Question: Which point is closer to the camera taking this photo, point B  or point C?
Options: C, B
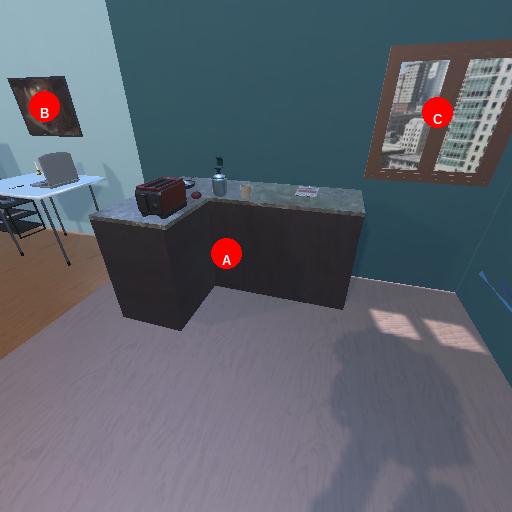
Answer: C